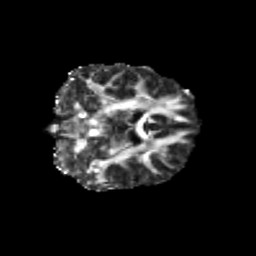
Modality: FA
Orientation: coronal
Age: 25
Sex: female
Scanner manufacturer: siemens
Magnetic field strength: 3 T
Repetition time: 3.5 s
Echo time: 0.113 s